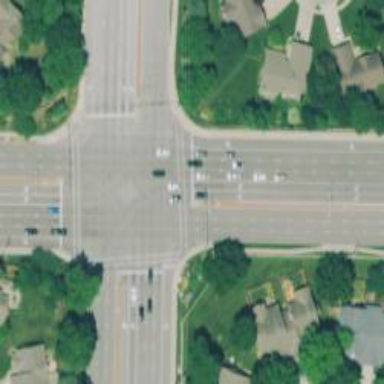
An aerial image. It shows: Road with dash markings.